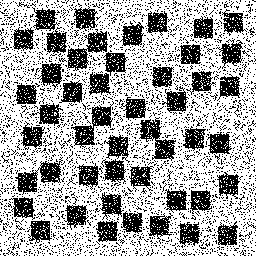
Squares: 48
Triangles: 0
Stars: 0
Total shapes: 48